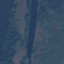
Land use / land cover: River